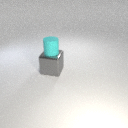
large gray metal cube below small cyan rubber cylinder